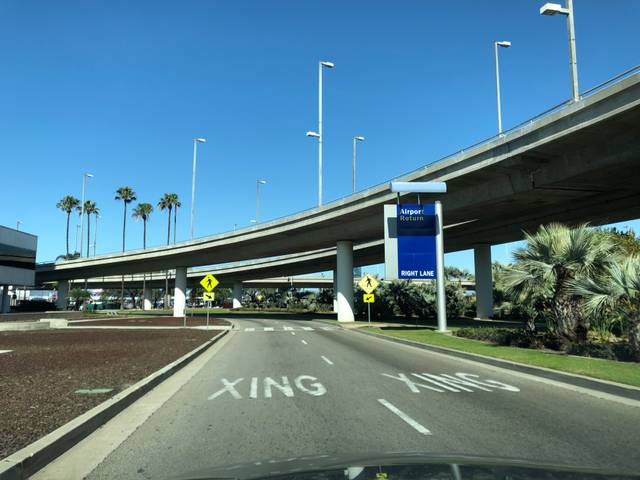
Region: Mexico
Coordinates: 33.944, -118.397